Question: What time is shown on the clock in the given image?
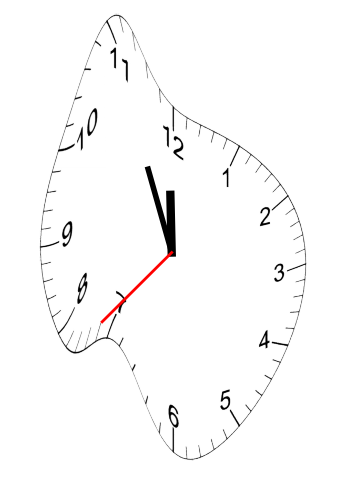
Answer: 11:55:37